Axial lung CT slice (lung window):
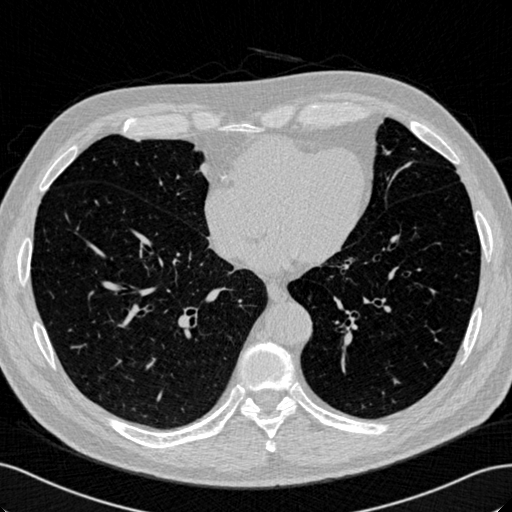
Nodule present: no